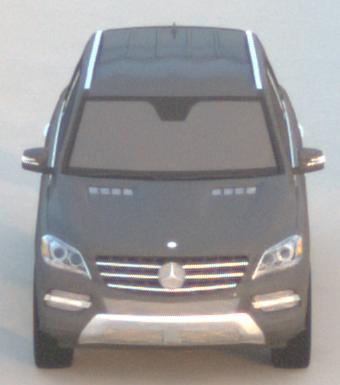
Make: Mercedes-Benz
Model: ML 350
Detailed model: M-Class (166)
Model produced from: 2011/11
Model produced until: 2014/10
Doors: 5
Color: gray
Road condition: dry road
Daytime: sunrise or sunset
Contrast: low contrast